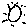
Label: sun